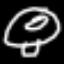
Label: mushroom